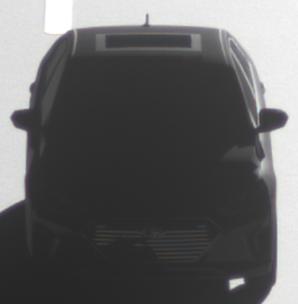
Make: Hyundai
Model: IONIQ Hybrid
Detailed model: IONIQ (AE) Hybrid
Model produced from: 2016/10
Model produced until: 2018/08
Doors: 5
Color: black
Road condition: dry road
Daytime: morning or afternoon
Contrast: high contrast